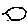
Label: bird